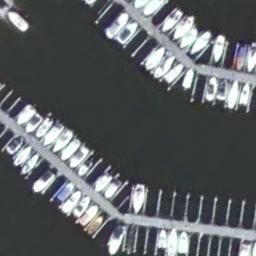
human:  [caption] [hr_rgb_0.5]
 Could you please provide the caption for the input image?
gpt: There are many ships in the harbor .

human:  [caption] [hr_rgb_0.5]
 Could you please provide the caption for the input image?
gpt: There are more ships in the middle of the harbor .

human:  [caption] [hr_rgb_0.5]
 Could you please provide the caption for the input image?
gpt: The harbor has lots of neatly docked boats and the color of the waters is dark green .

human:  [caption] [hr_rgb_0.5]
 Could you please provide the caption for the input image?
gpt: There are some yachts lined up on the sea by the harbor .

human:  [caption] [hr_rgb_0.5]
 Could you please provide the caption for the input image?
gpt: There are many ships docked neatly at the harbor .